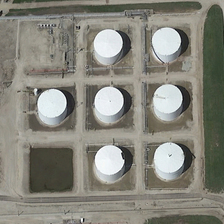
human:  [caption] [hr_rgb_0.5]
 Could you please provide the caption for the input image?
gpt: seven white storage tanks are near several pieces of meadows .

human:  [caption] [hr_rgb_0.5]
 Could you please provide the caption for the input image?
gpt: seven white storage tanks are near several pieces of meadows .

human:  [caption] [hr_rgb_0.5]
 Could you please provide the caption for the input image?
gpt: seven white storage tanks are near several pieces of meadows .

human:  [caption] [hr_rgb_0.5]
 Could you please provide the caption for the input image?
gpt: seven white storage tanks are near several pieces of meadows .

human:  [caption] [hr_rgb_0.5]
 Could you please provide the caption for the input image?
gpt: seven white storage tanks are near several pieces of meadows .